Question: I've been playing with the xkcd style feature in matplotlib. I have Matplotlib 1.4, and the humor sans font is installed correctly, or works in msword at least.
When I run the following example code, I get "?" instead of "-" on labels any time there should be a negative number. Any idea what causes this?
'''
with plt.xkcd():
plt.figure()
plt.plot(np.sin(np.linspace(0, 10)))
plt.title('Whoo Hoo!!!')
'''

Edit: At Bernie's suggestion (thanks Bernie) I tried some different backends. Tried Qt, Tkinter, and inline, and none seem to work. I'm using Ipython 2.3 btw.
Also, reputation is now high enough to post an image. As you can see everything is as expected except those pesky question marks.
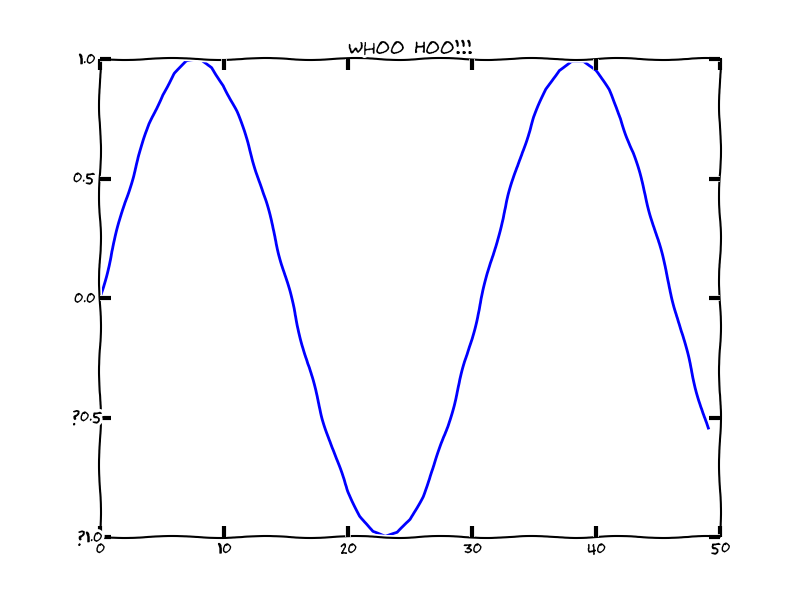
Answer: eryksun comment is right. Thus, you must add the MINUS SIGN (U+2212) character to the xkcd font (hunour sans).
To do so, use a font editor (I used <URL>:
1. From the FontForge menu, open the Humour Sans ttf file.
2. Copy paste the HYPHEN-MINUS (U+002d) glyph to the MINUS SIGN (U+2212) character box (they are ordered in increasing Unicode number).
3. Go to File -> Generate Font. Choose True Type (.ttf) and save it in a different folder than your Fonts folder.
4. Install the newly saved Font. (on Windows, double click to open a preview window, then click install)
I had the same problem as you and that solved it.